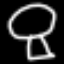
Label: mushroom